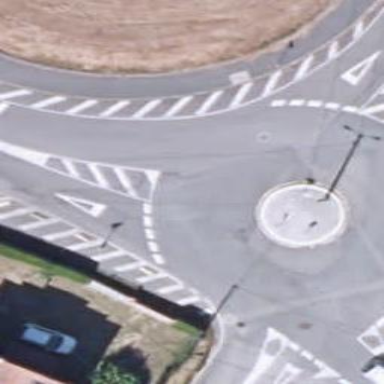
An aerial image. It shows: Tertiary road that leads to roundabout.